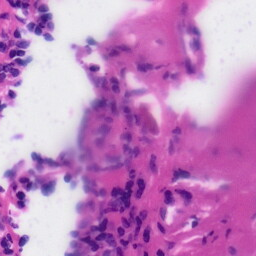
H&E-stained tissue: Tonsil